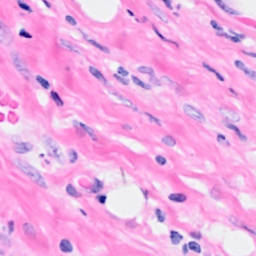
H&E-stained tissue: Breast